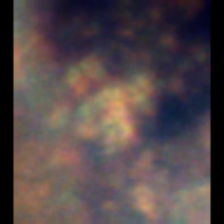
Taxon: Unknown_full_image
Group: Unknown